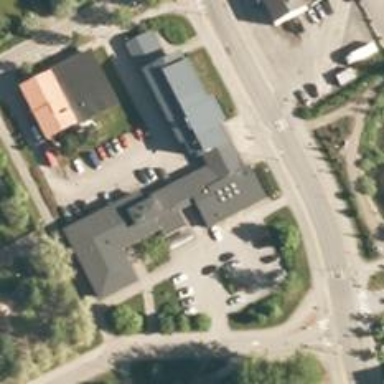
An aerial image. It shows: Healthcare clinic is depicted in the image.